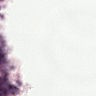
Metastatic tissue present: no